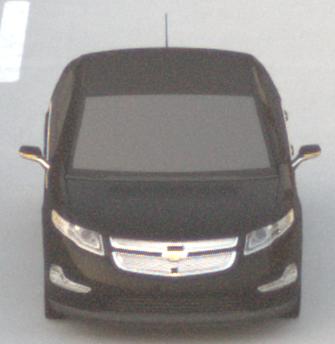
Make: Chevrolet
Model: Volt
Detailed model: Volt
Model produced from: 2011/11
Model produced until: 2014/08
Doors: 5
Color: black
Road condition: dry road
Daytime: dawn
Contrast: low contrast